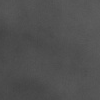
Atmospheric dust classification: dusty